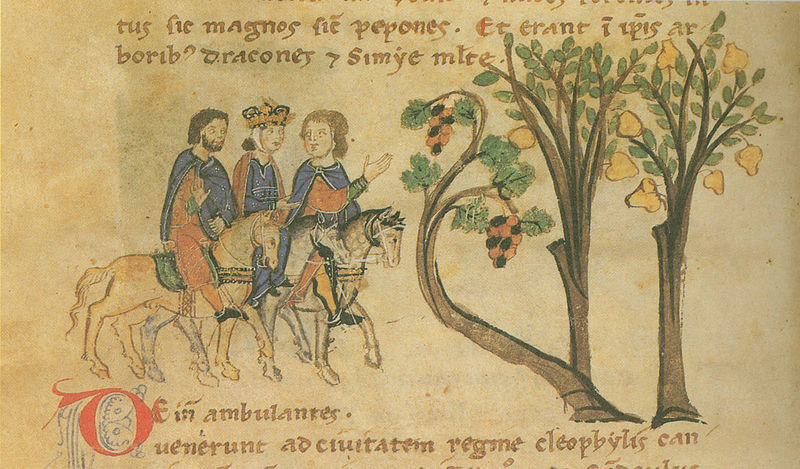
Titel: Alexanderroman
Institution: Leipzig, Stadtbibliothek
Schlagwörter: baum, blau, blätter, mann, umhang, bäume, grün, frau, männer, zeichnung, obst, rot, gespräch, malerei, bart, bild, stamm, mantel, krone, kinder, pferd, pferde, reiter, frucht, früchte, trauben, reiten, zügel, äpfel, schrift, papier, laufen, könig, birnen, buch, seite, text, ritter, weintrauben, reise, mittelalter, obstbäume, königin, perd, miniatur, handschrift, latein, lateinisch, buchmalerei, alexander, himbeeren, manuskript, minuskel, roman, drei heilige könige, kapitale, 3 menschen, ein könig, 1300 - 1400, choloristisch